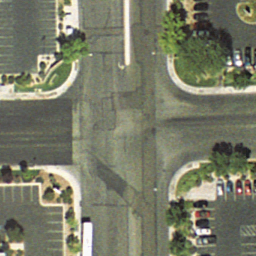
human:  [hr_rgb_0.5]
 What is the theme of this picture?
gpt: intersection

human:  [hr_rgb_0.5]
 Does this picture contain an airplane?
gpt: no

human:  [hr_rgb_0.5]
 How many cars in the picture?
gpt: sixteen

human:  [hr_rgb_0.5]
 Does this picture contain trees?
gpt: yes

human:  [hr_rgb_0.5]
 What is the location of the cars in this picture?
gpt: right